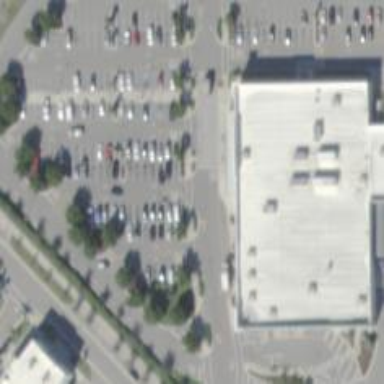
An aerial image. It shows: Retail area.